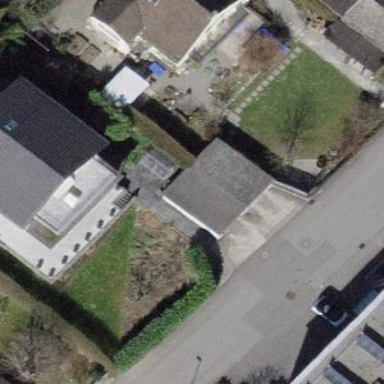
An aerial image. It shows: Group of garages.